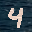
Label: 4